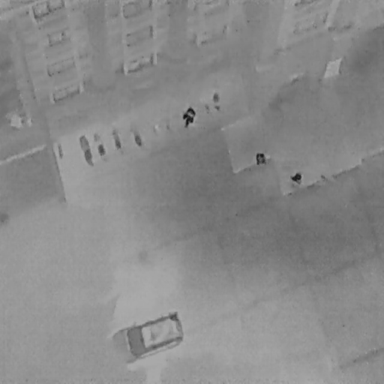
There are six Bicycles in the infrared image.